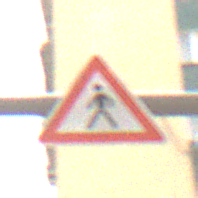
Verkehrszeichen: FussgaengerRechts
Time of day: MorningAfternoon
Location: Outdoor (Urban)
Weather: Overcast
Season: NotSpecified
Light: Natural